Question: I am using the CWAC-Camera library within my Android application. Recently it was upgraded to v0.6.3, but since then I have noticed that rotation of images doesn't seem to work as expected.
I am starting a 'CameraFragment' within an Activity that is locked to landscape orientation, and have observed the rotation is not correct for an output image with or without setting 'CameraFragment.lockToLandscape(true)'. I have managed to reproduce this in the demo application when the "Lock to Landscape" is checked (steps and a screenshot provided below). I have been testing on a Nexus 4 and Nexus 5 both running Android 4.4.2.
Has anyone else experienced this issue since upgrading to v0.6? Previously we were using 0.5.4 which didn't seem to have this issue, but looking at the release log I see there has been a lot of changes to EXIF data/rotation etc.
Steps to reproduce in demo app:
1. Open application, hold phone portrait or landscape
2. Select "Lock to Landscape" and "Single shot mode" from menu
3. Turn phone landscape (if started off portrait in step 1)
4. Capture image, appears rotated as per screenshot.

Cheers
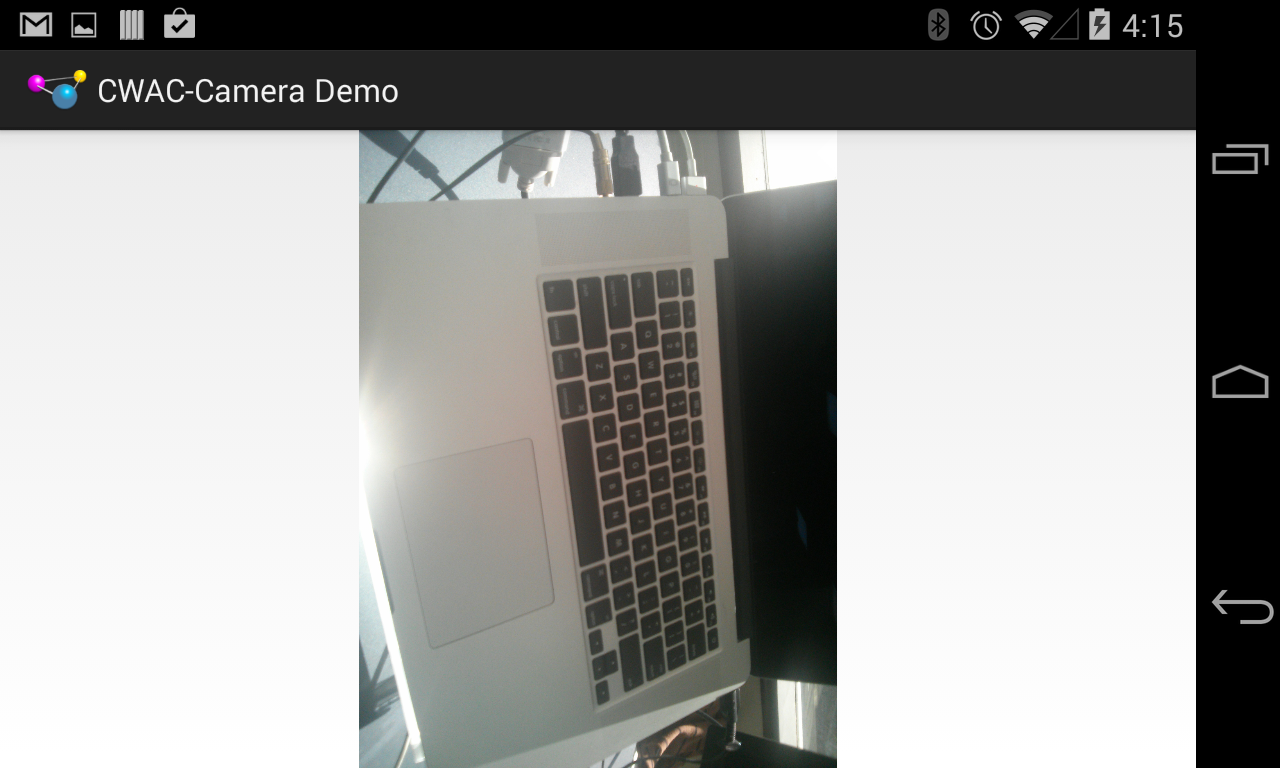
Answer: For the record, this bug was fixed in v0.6.4 of the library.